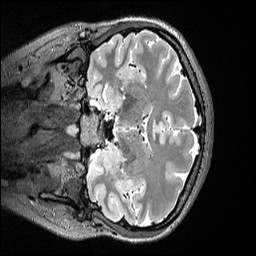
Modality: T2w
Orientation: coronal
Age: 22
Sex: female
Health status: ill
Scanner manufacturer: siemens
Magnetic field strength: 3 T
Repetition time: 3.2 s
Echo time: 0.563 s